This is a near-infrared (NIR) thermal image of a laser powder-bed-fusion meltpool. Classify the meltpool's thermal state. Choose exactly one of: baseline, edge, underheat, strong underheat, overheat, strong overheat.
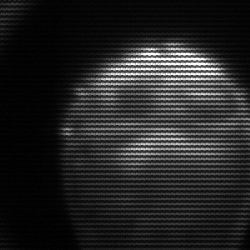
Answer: edge